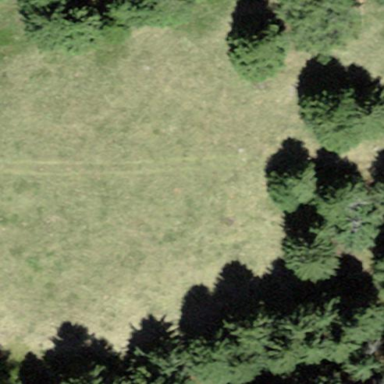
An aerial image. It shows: Beautiful meadow.